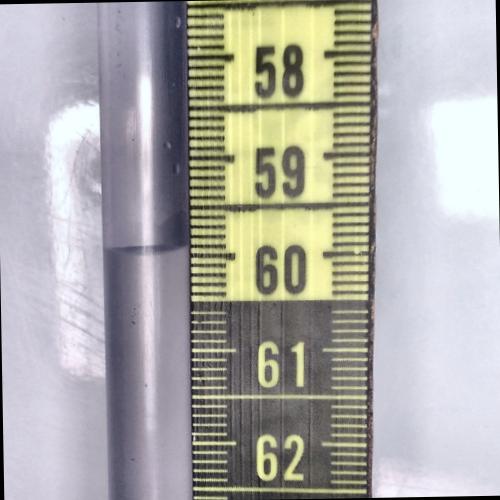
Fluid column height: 59.9 cm